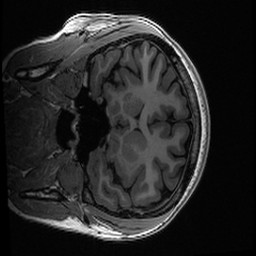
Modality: T1w
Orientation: coronal